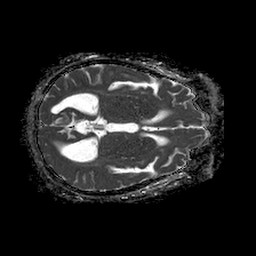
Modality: ADC
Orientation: axial
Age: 74
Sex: female
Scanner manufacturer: philips
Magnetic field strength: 1.5 T
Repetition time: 4.6 s
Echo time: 0.08631 s